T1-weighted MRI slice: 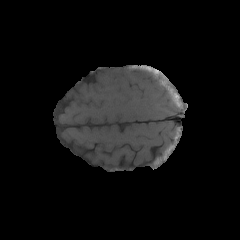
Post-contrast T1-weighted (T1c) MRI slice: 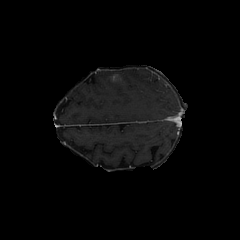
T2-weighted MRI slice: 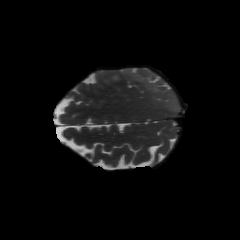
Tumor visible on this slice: yes